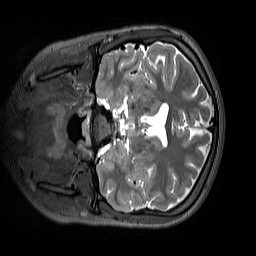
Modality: T2w
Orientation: coronal
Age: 12
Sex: female
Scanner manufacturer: siemens
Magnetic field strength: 3 T
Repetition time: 3.2 s
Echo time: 0.408 s